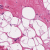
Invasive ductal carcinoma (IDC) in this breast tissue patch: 0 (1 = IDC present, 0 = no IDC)